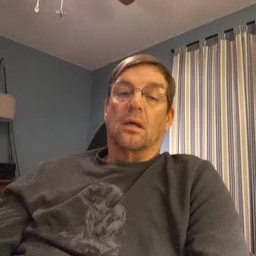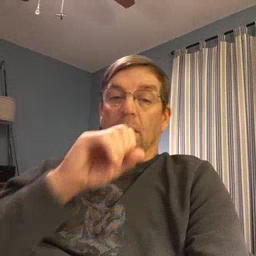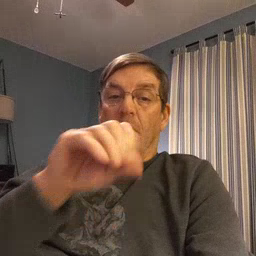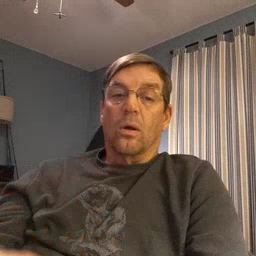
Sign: blow